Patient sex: M
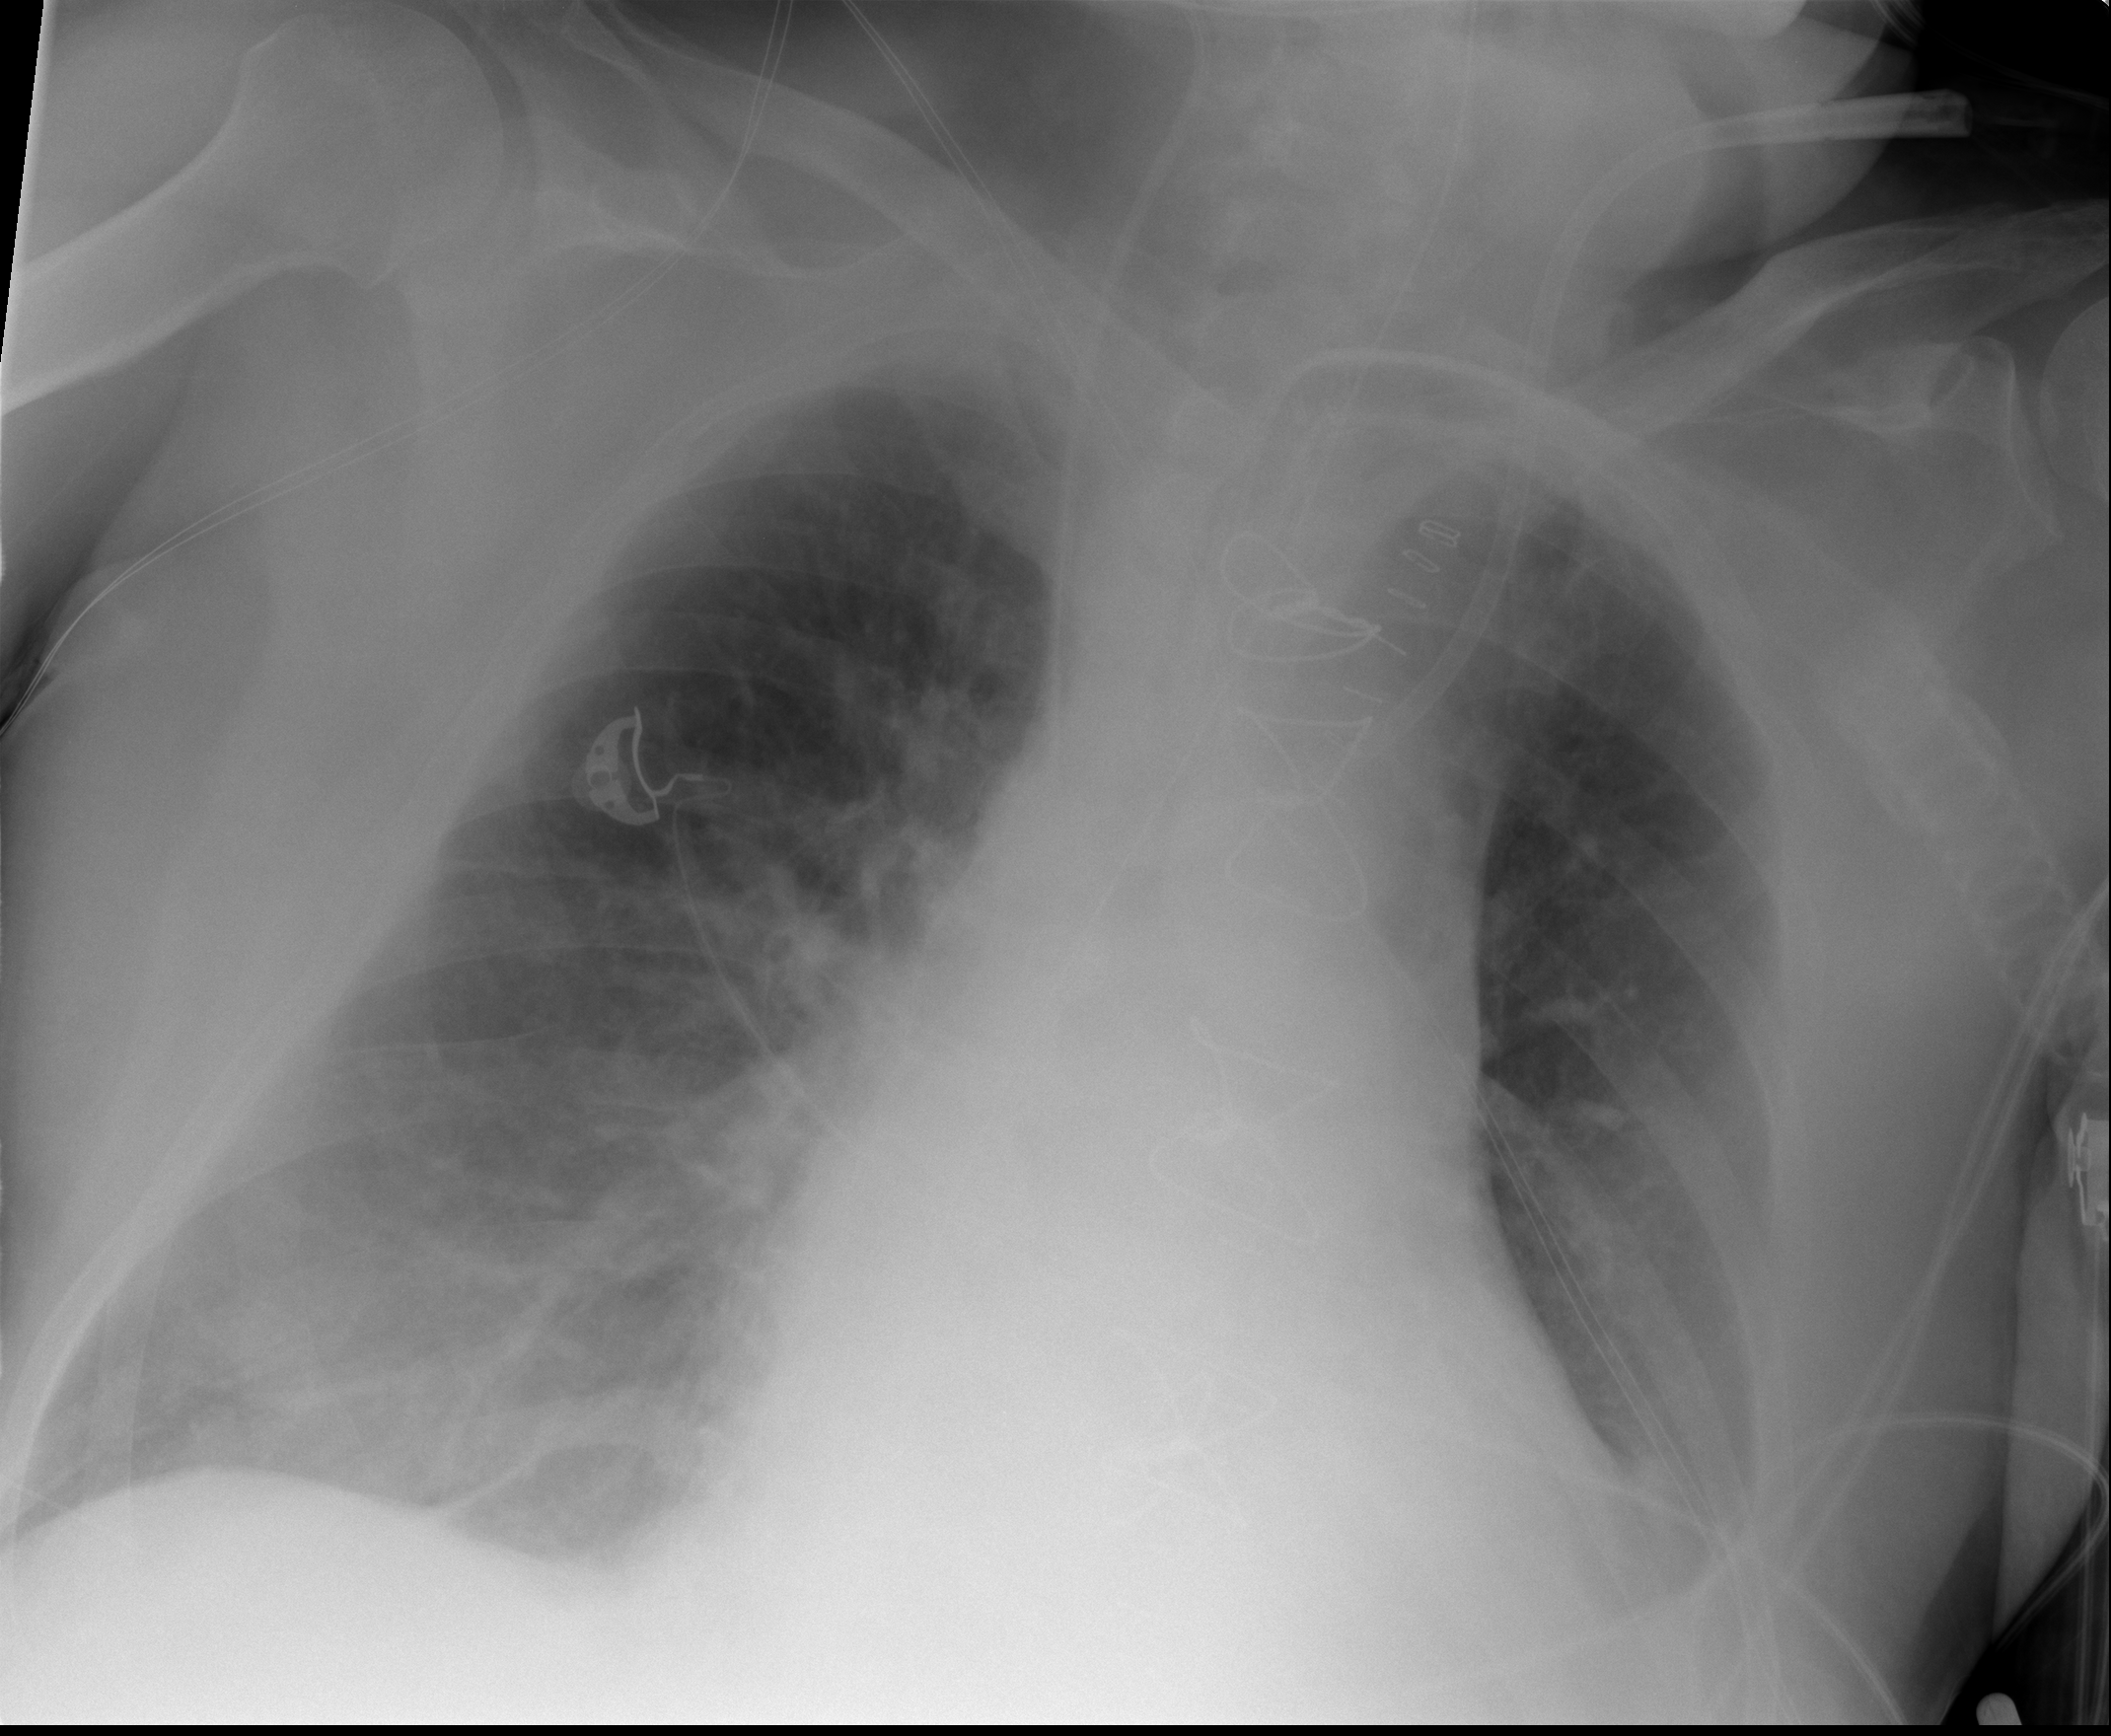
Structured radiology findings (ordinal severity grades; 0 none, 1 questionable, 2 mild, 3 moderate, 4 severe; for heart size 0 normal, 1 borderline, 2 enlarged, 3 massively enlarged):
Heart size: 2
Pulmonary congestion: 1
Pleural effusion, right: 2
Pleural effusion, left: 2
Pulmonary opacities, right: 2
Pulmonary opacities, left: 0
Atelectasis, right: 2
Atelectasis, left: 2